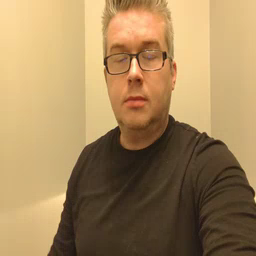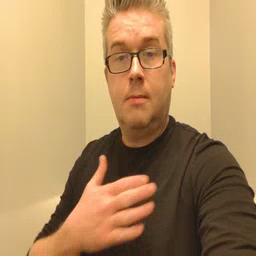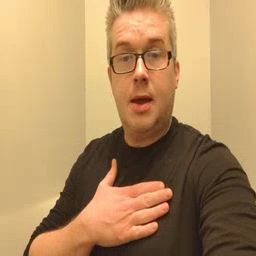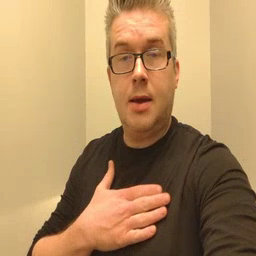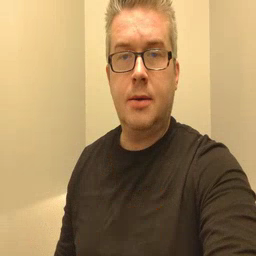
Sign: minemy